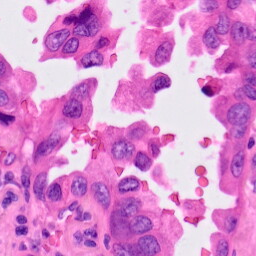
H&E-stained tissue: Lung